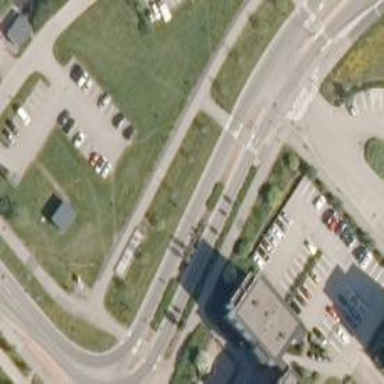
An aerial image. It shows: Asphalt cycleway.